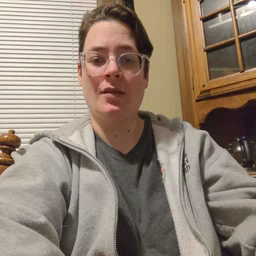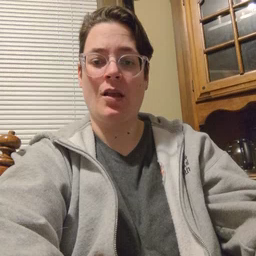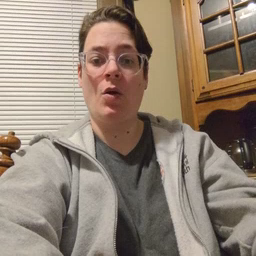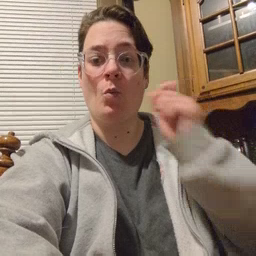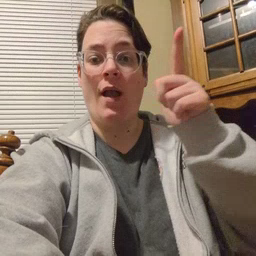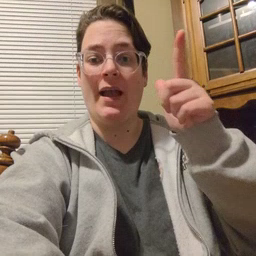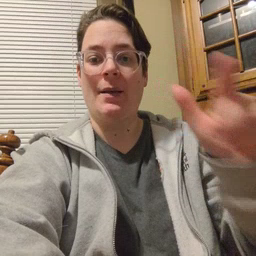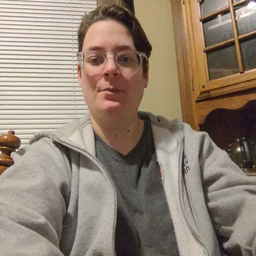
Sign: wake